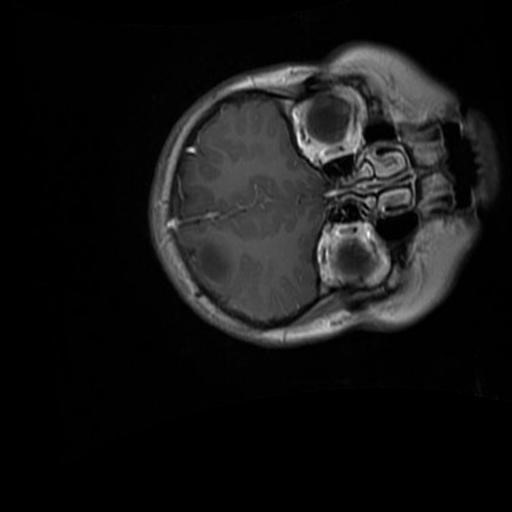
Label: brain_glioma